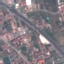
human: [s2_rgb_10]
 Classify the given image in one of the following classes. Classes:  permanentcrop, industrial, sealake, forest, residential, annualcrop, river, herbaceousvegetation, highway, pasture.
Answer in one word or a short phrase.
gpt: Highway